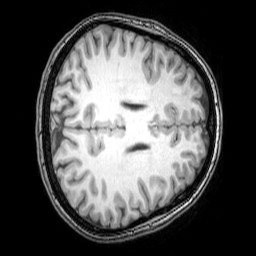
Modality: T1w
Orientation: axial
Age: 26
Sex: female
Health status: healthy
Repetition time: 0.081 s
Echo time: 0.037 s